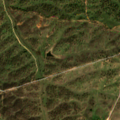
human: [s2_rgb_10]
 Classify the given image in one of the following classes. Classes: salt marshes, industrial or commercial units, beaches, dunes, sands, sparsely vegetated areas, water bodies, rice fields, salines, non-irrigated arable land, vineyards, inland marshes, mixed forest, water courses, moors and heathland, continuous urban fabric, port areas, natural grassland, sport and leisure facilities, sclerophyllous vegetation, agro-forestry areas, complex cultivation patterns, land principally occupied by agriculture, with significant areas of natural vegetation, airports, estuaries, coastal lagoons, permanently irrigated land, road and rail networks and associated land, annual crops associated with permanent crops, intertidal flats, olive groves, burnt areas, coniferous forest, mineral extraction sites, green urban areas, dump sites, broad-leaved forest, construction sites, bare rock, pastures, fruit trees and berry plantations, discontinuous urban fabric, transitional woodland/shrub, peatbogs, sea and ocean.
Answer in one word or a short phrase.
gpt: agro-forestry areas, broad-leaved forest